RGB frame:
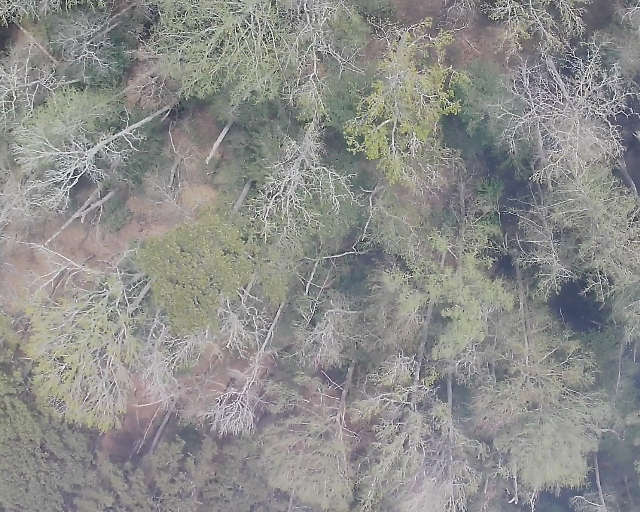
Thermal frame:
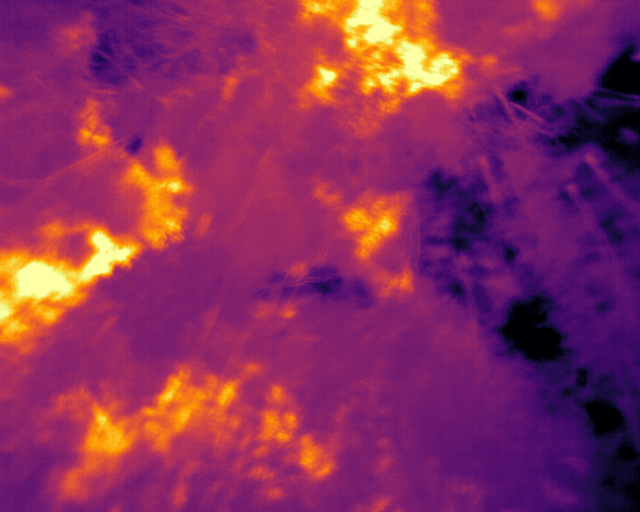
Captured: 2026-02-26 03:46:40
Pixels at or above 80 °C: 0 (fraction of frame: 0)